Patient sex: M
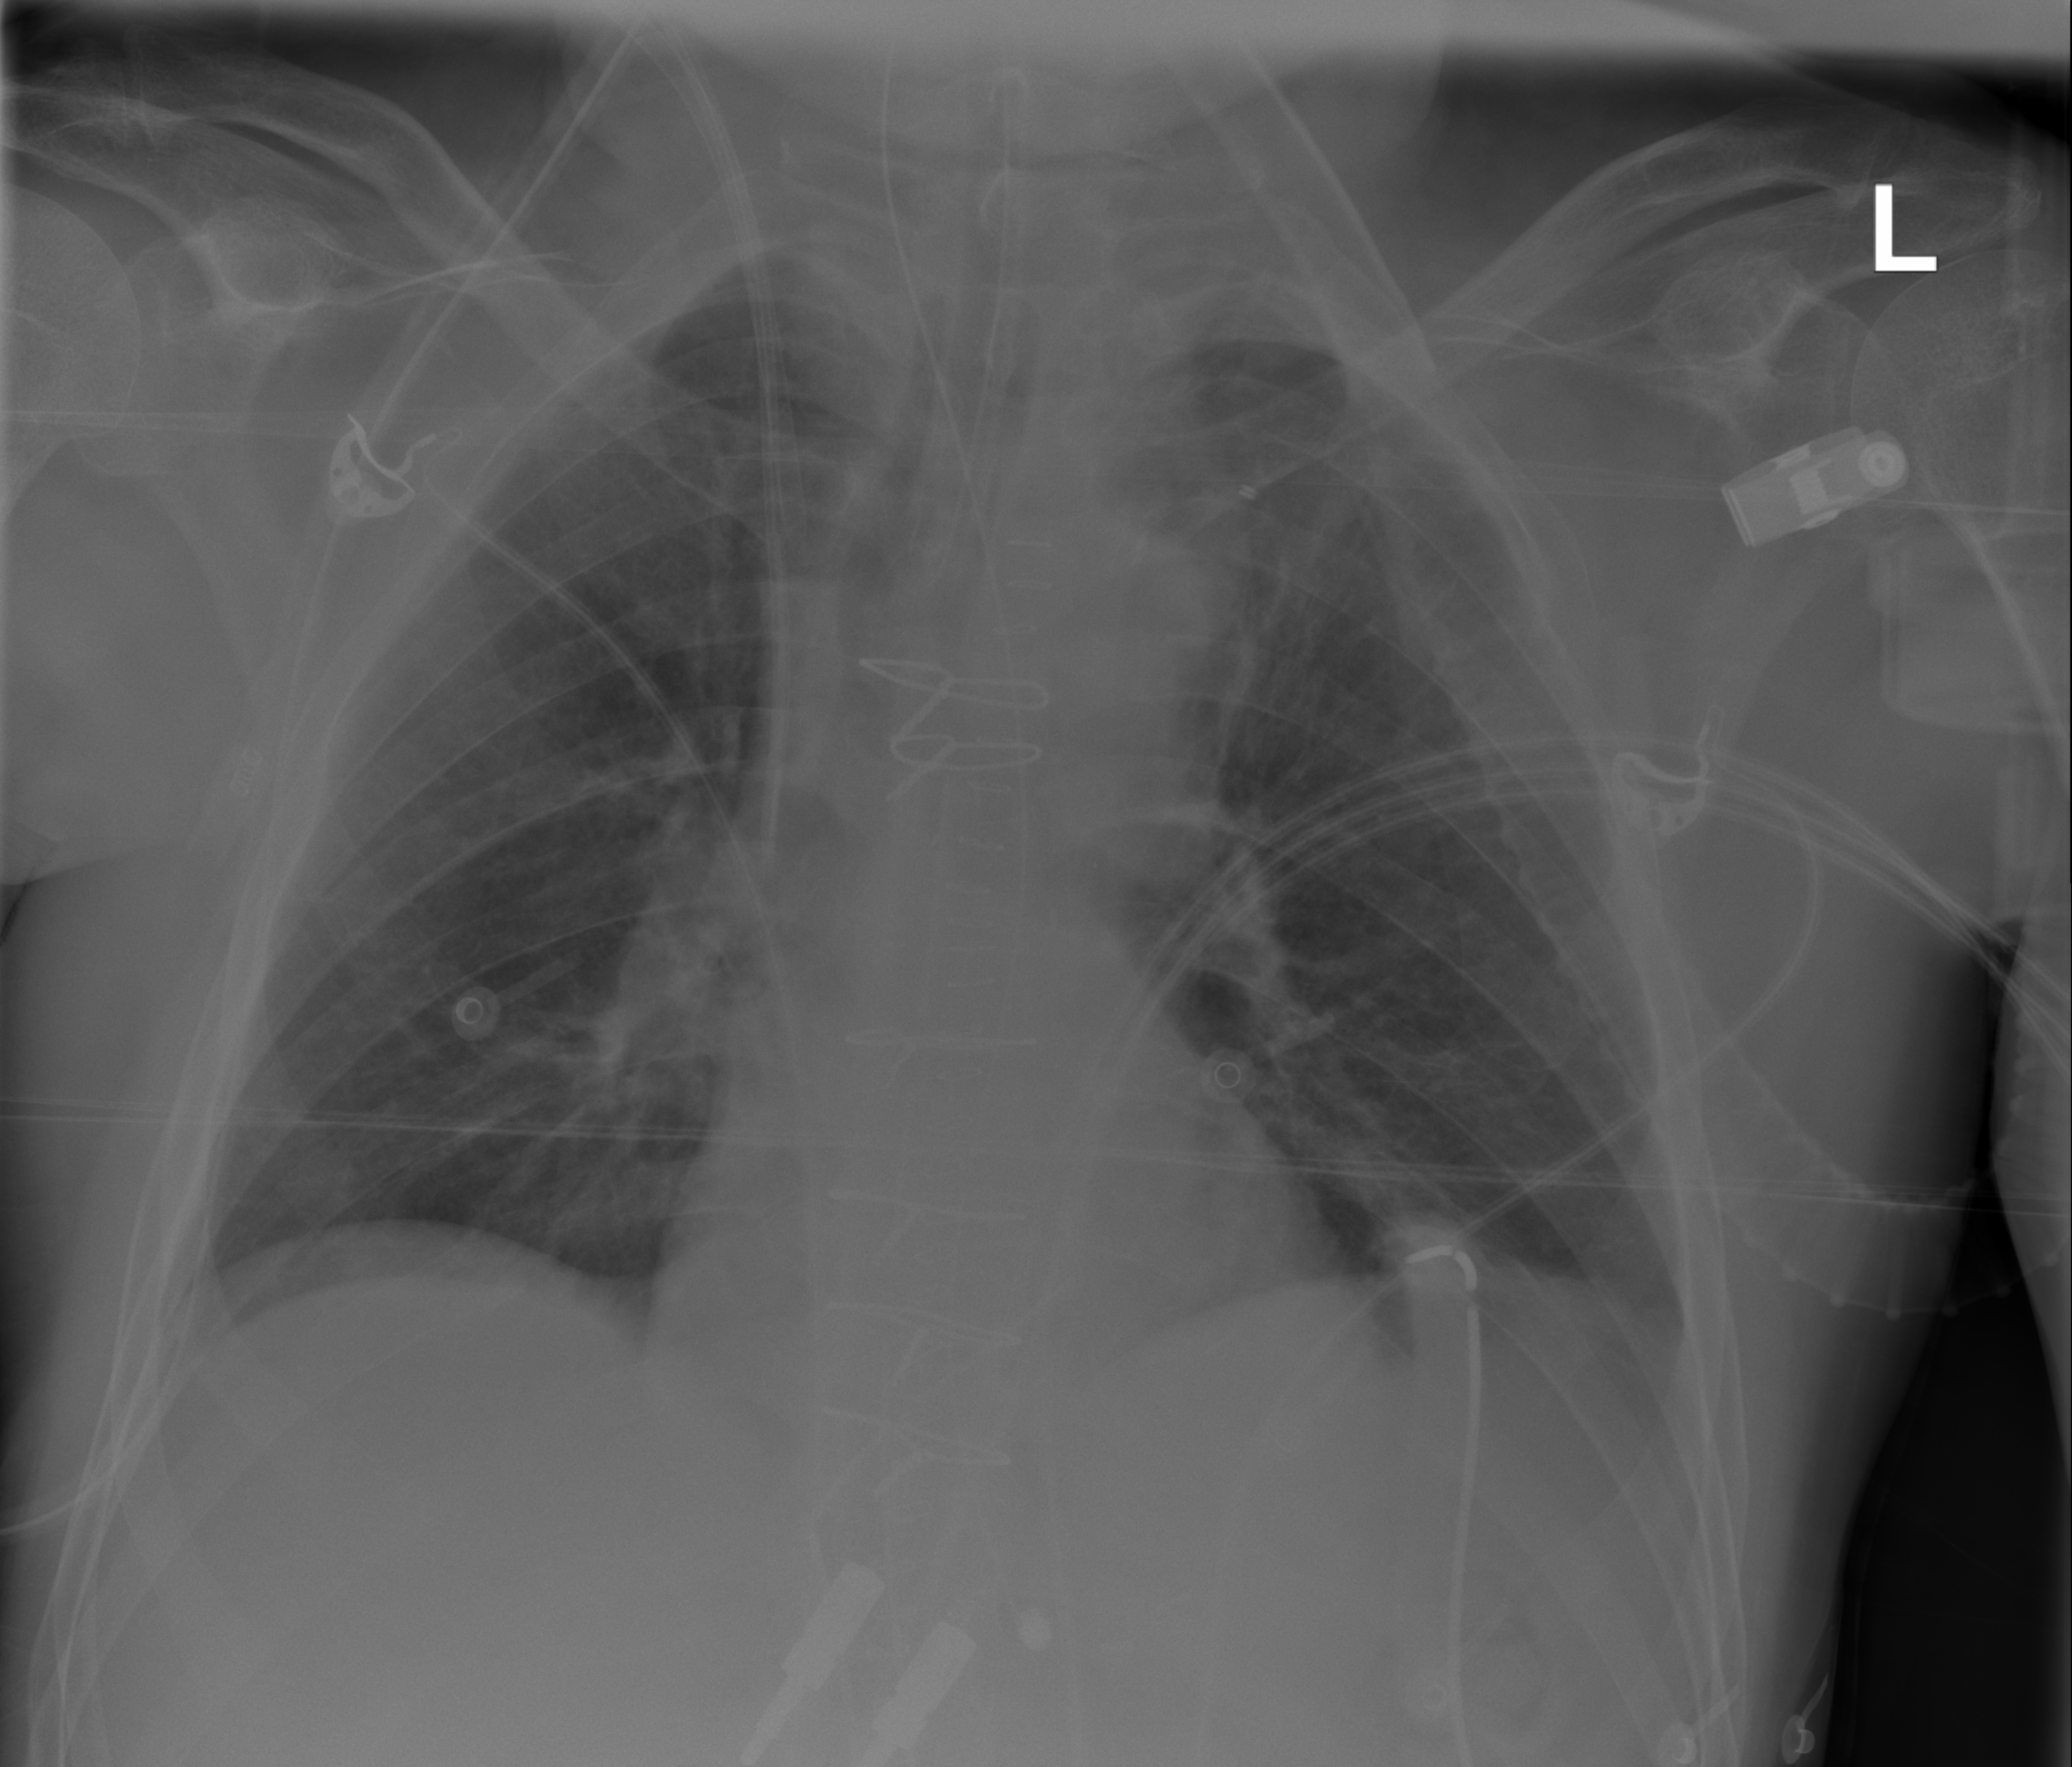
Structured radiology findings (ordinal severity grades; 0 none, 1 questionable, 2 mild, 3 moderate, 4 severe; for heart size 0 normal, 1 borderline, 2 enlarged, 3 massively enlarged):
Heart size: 0
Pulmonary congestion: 2
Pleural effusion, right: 0
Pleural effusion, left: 0
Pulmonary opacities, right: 0
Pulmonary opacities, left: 0
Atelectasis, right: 0
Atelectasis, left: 1